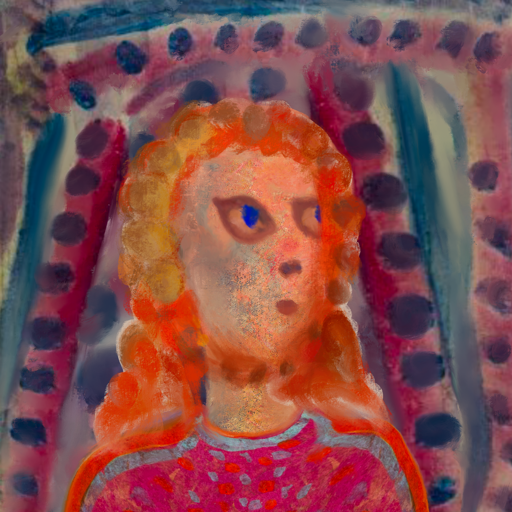
Background: HillGirl, Head And Neck Side: Irani, Face Side: Mother_And_Son_Mother, Bust: Sisters, Hair Side: Rupkatha, Head Accessory: Blank, Second Necklace: Blank, Necklace: Blank, Baby: Blank